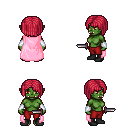
a pixel art fantasy rpg character, female body template, orc, green skin, pink cape, red pants, ruby red pageboy hairstyle, white cloth bracers, black shoes, dagger, four views (front, back, left, right), 2x2 character sprite sheet, small pixel art, hard edges, no anti-aliasing